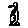
Label: bird